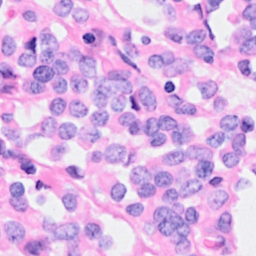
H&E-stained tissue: Breast